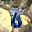
Label: 8